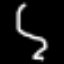
Label: squiggle